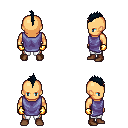
a pixel art fantasy rpg character, male body template, human, tanned skin, chain tabard jacket, white pants, raven mohawk hairstyle, gold gloves, brown shoes, four views (front, back, left, right), 2x2 character sprite sheet, small pixel art, hard edges, no anti-aliasing